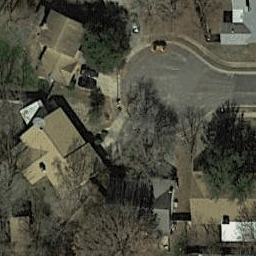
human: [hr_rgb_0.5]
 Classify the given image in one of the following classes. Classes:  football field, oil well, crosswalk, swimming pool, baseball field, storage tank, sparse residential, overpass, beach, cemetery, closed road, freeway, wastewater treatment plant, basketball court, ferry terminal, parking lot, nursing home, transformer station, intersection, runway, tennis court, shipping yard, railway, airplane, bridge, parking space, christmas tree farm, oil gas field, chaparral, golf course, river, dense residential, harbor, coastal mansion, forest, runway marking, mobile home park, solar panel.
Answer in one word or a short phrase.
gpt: closed road